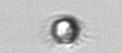
Label: Ciliophora